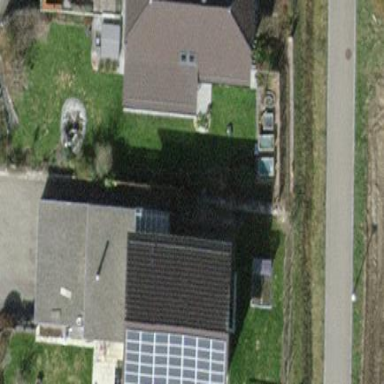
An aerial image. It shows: Detached building with gabled roof.